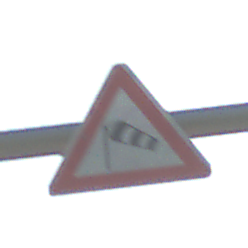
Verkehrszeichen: SeitenwindVonLinks
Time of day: SunriseSunset
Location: Outdoor (Special)
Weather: Clear
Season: NotSpecified
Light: Natural